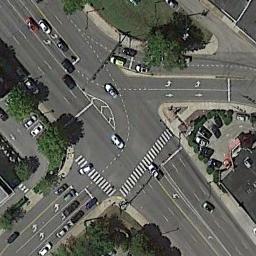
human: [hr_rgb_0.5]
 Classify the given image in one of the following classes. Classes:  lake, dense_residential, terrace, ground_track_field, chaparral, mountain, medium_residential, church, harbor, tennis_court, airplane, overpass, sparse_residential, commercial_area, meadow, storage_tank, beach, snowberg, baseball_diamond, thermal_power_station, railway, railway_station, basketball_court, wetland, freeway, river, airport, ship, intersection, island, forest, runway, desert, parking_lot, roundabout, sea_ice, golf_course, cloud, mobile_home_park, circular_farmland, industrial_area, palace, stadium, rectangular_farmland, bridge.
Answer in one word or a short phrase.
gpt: intersection